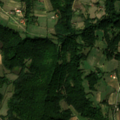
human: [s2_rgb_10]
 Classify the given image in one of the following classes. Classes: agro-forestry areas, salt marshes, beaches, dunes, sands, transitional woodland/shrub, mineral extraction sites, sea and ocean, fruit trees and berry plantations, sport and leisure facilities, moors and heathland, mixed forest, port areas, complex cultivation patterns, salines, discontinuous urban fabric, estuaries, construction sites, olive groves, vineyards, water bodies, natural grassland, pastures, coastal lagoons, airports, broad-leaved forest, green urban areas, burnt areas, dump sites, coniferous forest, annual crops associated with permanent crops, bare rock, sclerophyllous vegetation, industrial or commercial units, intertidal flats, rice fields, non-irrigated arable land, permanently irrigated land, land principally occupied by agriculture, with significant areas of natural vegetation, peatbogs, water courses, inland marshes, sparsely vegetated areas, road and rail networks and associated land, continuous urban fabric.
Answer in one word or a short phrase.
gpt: complex cultivation patterns, land principally occupied by agriculture, with significant areas of natural vegetation, broad-leaved forest